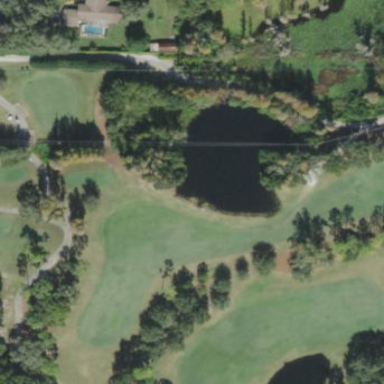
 found in golf course as lateral water hazard."